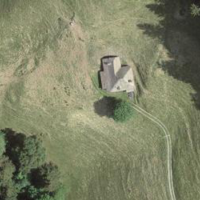
EUNIS habitat code: 24
Species observed at this site:
Galium aparine